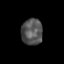
Tissue: prostate
Cell type: T cells
Senescence score: 0.3274
Nuclear area (px): 550
Mean DAPI intensity: 84.355